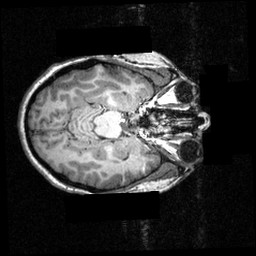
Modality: T1w
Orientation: axial
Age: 29
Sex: female
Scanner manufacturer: siemens
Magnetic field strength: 3.951 T
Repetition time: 1.5 s
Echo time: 0.00335 s